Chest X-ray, AP view. Patient: 16 years old, sex M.
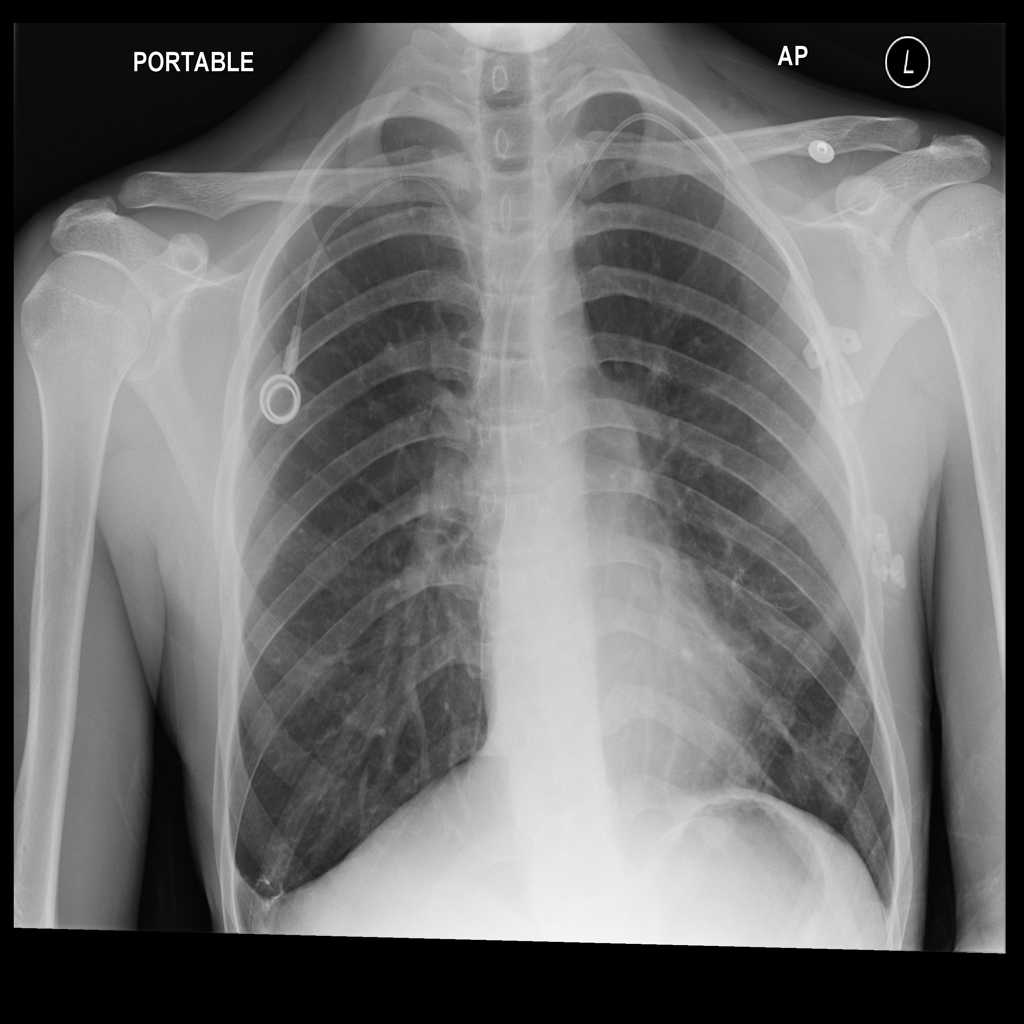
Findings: No Finding